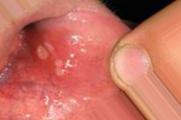
Condition: Mouth Ulcer